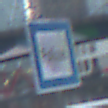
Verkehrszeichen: Polizei
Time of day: MorningAfternoon
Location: Outdoor (Urban)
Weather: PartlyCloudy
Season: NotSpecified
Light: Natural